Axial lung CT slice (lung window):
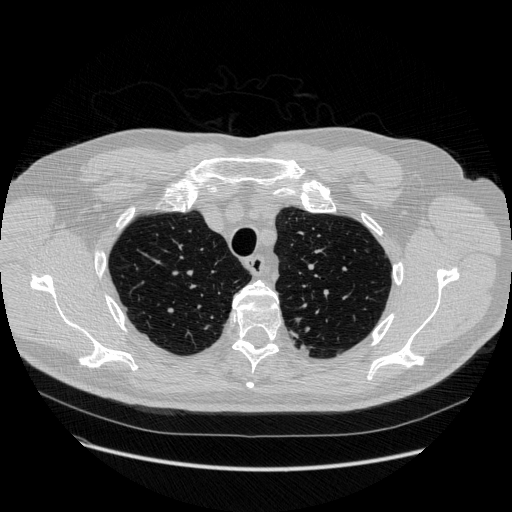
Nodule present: no